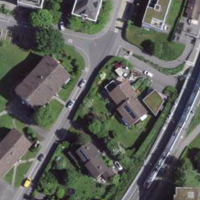
EUNIS habitat code: 54
Species observed at this site:
Vicia sepium
Geranium sanguineum